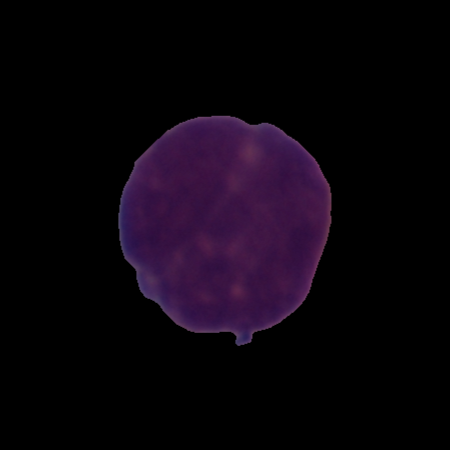
Label: cancer